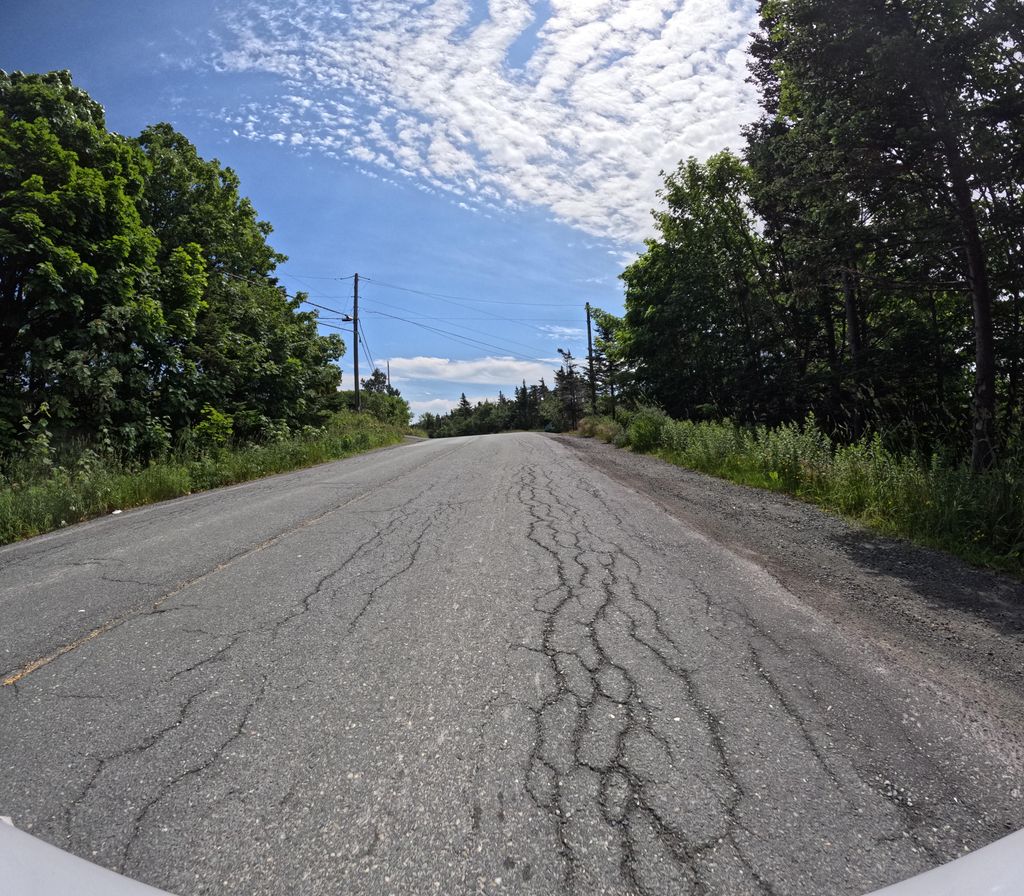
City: st_johns